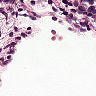
Metastatic tissue present: no